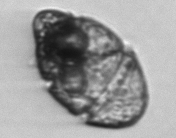
Label: Warnowia